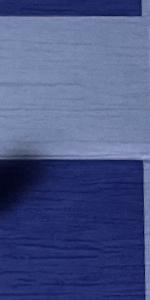
Label: Empty